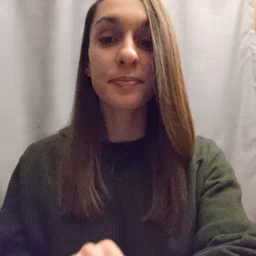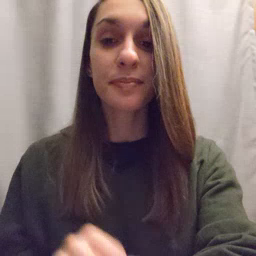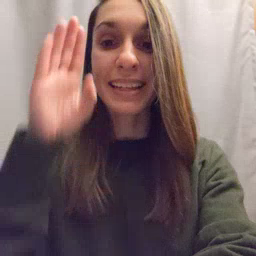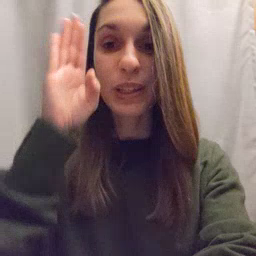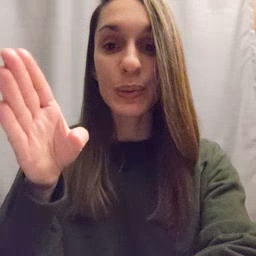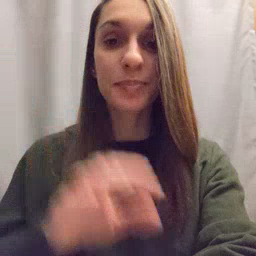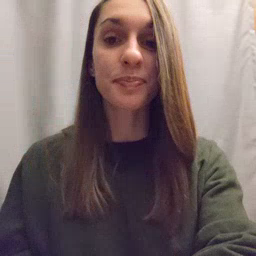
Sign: hello